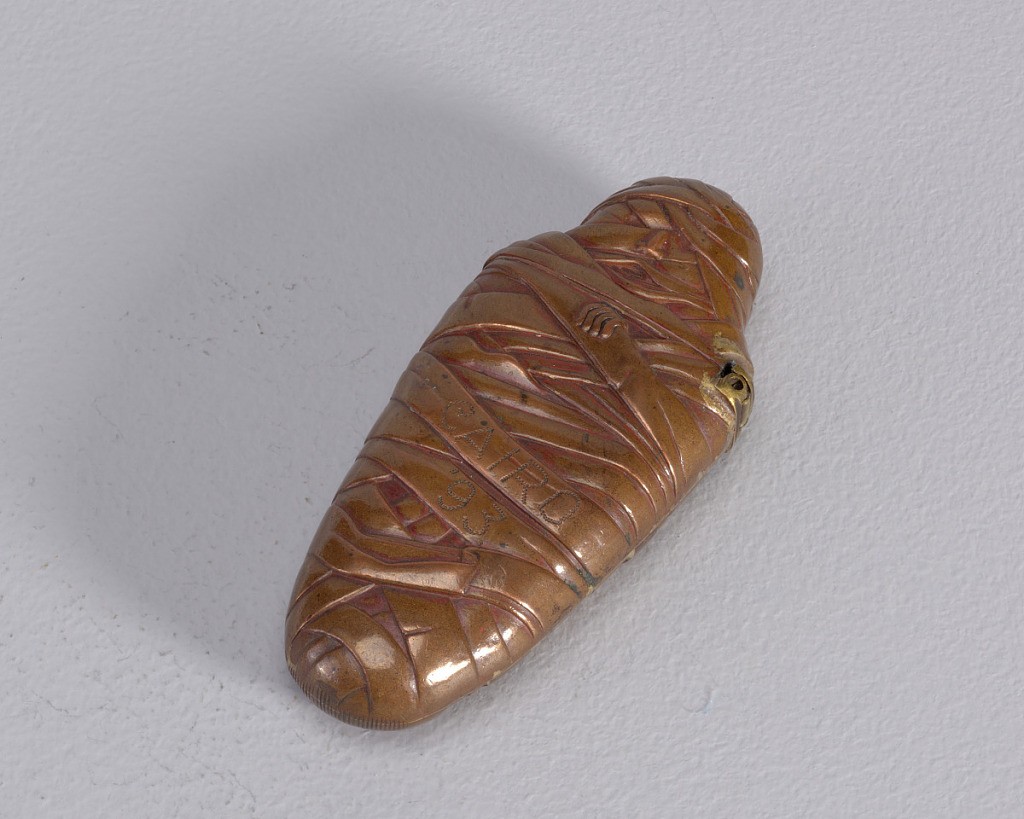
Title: "Cairo 93"
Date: ca. 1893
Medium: Patinated brass
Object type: Matchsafe
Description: In the form of a mummy figure with simulated bandages wrapped around entire circumference of box. On front, the nose, mouth, and a hand are partially visable through bandage strips, inscribed "CAIRO 93" on two lower strips respectively. Lid on upper section, or the head and shoulders, hinged on right. Striker on bottom.